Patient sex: F
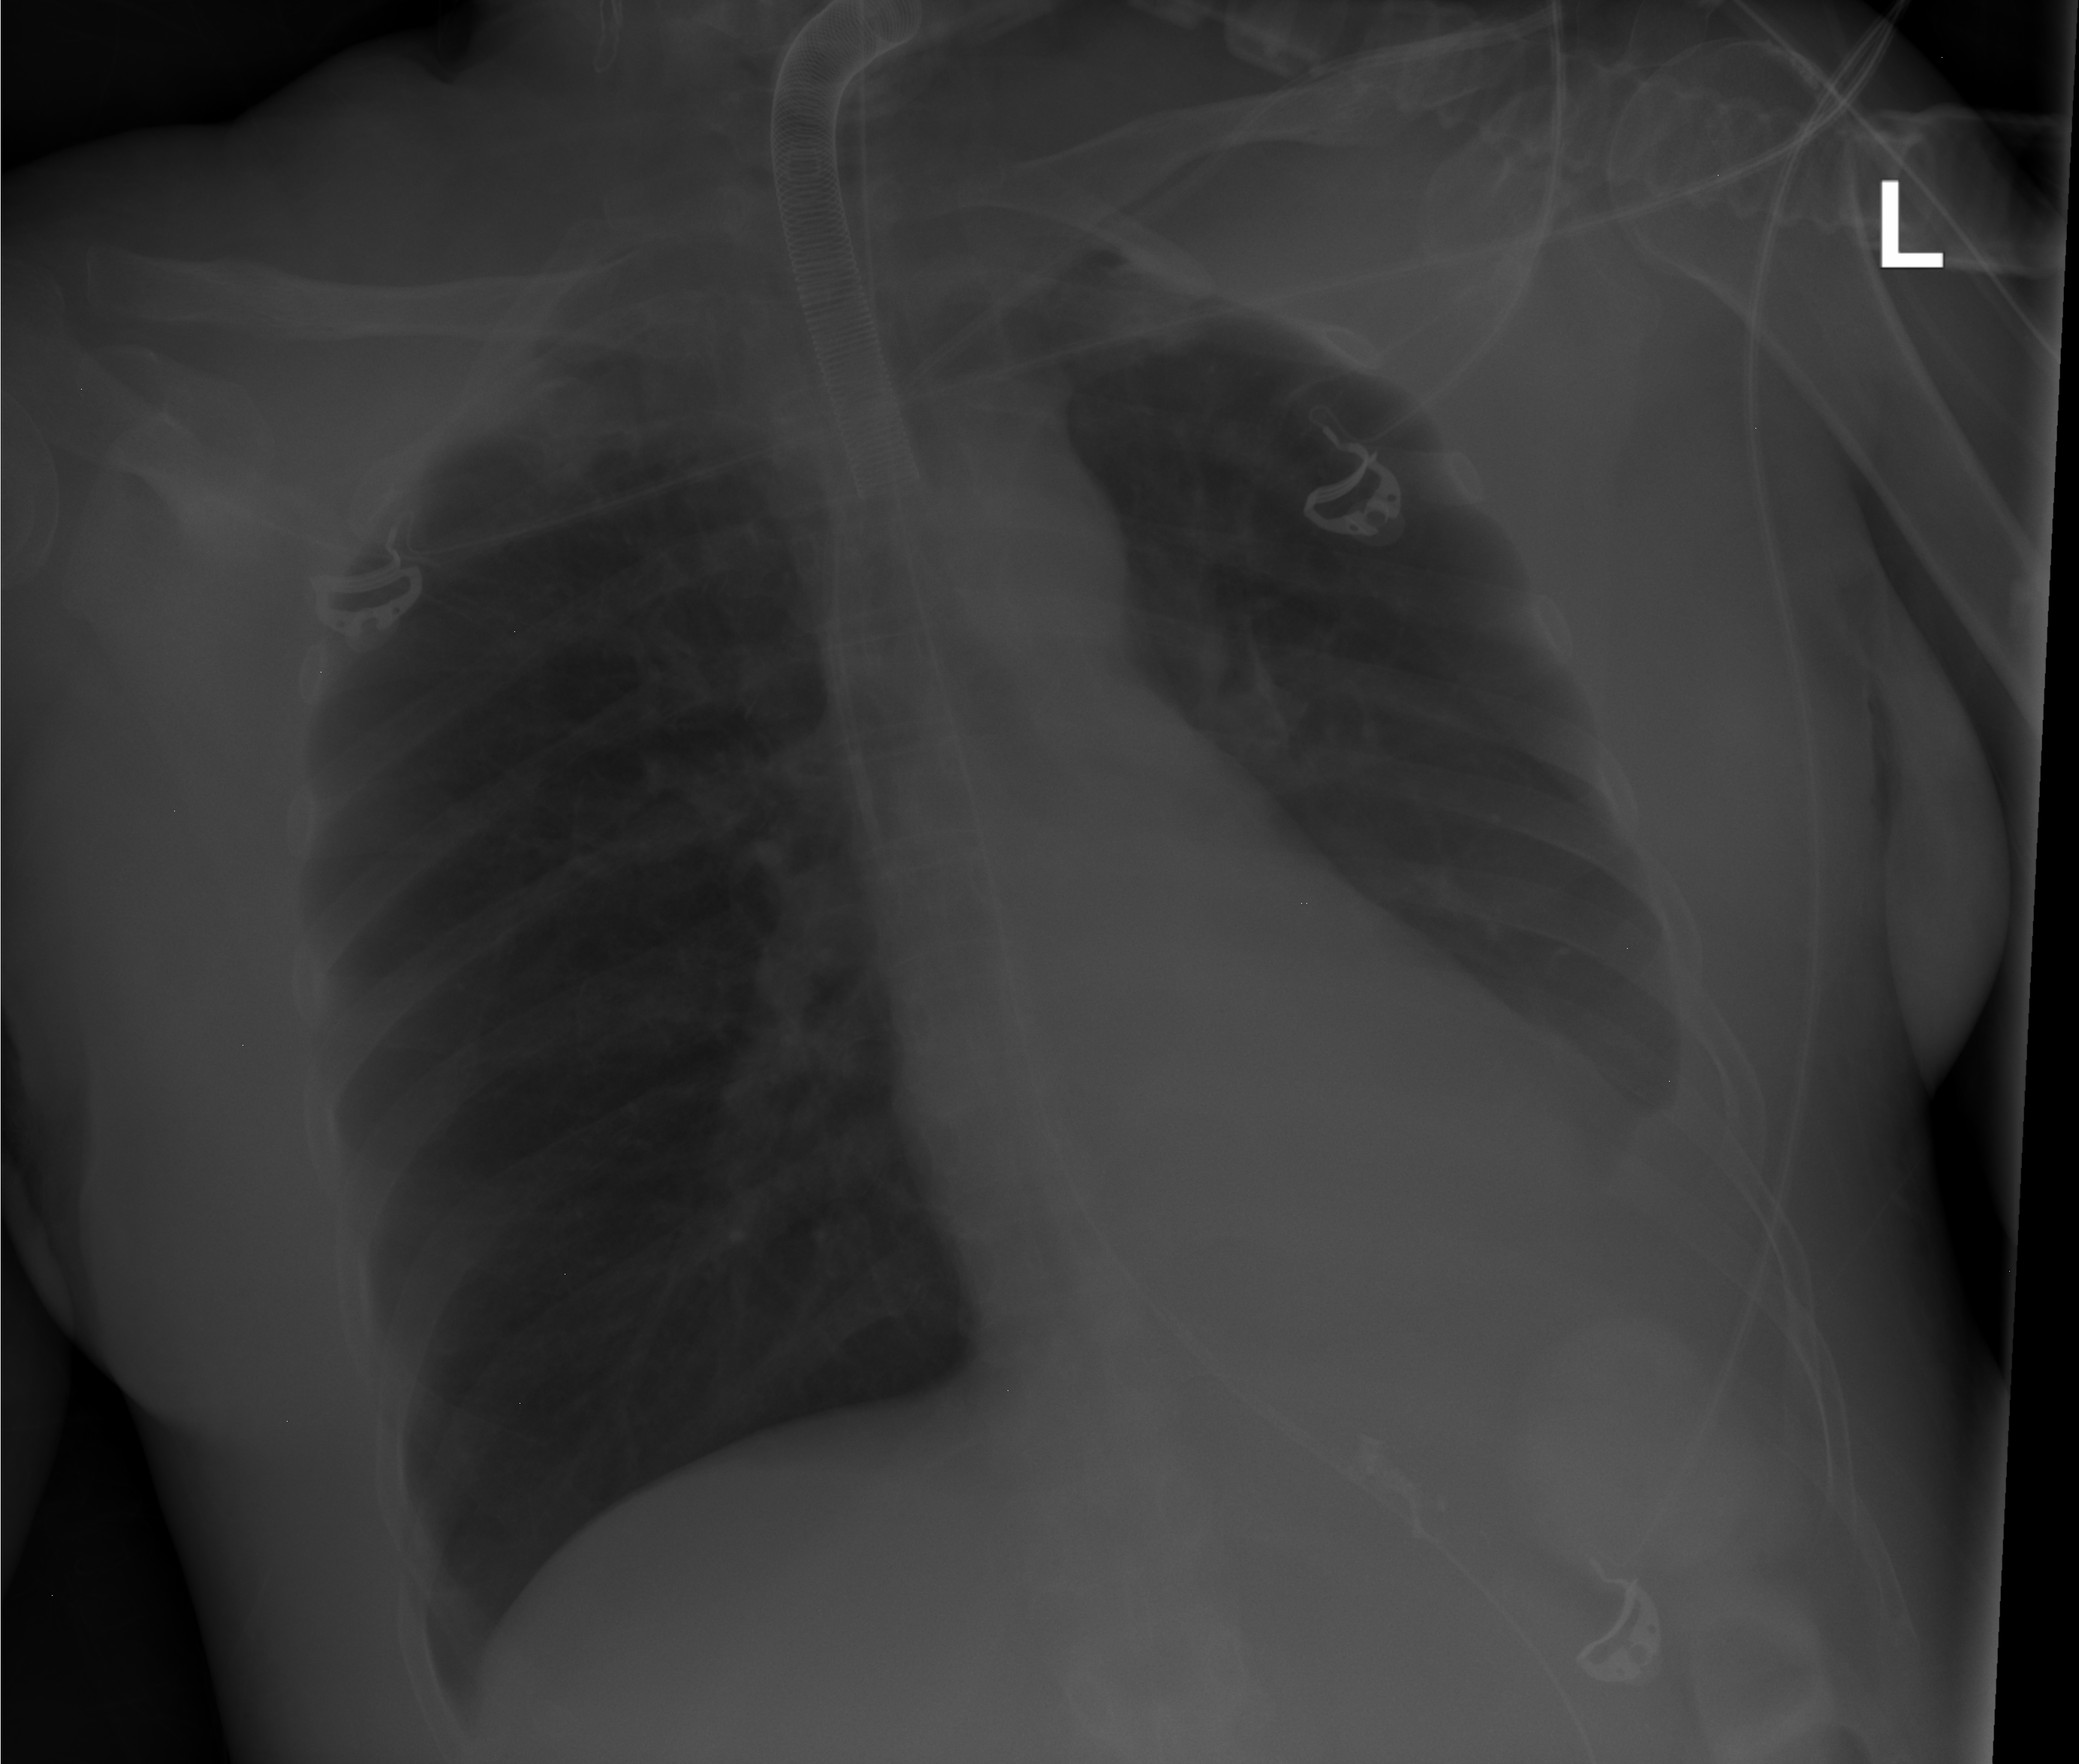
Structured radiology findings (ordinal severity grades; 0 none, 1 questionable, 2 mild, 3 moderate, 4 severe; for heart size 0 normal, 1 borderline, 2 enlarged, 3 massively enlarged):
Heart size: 0
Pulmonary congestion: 0
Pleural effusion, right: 0
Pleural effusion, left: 2
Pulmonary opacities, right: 0
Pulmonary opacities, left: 0
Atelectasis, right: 0
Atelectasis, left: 2